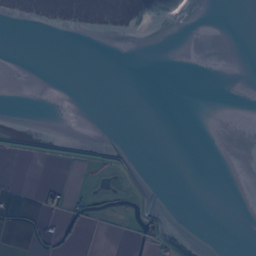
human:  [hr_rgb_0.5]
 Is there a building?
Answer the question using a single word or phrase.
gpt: yes

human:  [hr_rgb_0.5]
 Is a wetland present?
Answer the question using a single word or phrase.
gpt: yes

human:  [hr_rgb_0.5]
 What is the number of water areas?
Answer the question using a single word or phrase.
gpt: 12

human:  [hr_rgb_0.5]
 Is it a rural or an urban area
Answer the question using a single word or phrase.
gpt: rural

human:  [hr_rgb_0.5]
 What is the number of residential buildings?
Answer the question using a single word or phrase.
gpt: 35

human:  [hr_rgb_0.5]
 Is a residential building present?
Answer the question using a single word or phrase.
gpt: yes

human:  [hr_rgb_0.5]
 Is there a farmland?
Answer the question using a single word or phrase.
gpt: yes

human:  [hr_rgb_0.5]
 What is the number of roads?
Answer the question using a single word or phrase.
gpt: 36

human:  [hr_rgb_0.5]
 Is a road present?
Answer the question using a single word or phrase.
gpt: yes

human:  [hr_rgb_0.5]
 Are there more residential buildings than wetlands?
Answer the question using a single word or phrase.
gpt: yes

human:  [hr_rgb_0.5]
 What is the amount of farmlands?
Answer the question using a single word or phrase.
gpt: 9

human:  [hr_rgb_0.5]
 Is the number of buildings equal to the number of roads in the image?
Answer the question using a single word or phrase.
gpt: yes

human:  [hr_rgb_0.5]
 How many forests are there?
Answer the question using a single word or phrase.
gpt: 8

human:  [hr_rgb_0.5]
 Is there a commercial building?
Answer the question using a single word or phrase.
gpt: no

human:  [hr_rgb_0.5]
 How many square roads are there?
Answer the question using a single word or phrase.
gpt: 0

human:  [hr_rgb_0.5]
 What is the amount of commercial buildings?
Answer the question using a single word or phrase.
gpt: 0

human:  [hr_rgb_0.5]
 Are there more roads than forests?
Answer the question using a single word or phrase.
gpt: yes

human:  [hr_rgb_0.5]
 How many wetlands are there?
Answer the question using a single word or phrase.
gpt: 13

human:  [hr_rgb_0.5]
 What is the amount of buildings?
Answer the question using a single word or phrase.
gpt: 36

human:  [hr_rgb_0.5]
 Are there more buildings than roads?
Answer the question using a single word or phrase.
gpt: no

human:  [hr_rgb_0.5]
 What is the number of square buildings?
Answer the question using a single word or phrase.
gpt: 1

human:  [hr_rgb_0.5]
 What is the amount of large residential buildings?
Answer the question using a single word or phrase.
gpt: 0

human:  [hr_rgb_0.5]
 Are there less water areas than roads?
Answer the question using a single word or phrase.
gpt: yes

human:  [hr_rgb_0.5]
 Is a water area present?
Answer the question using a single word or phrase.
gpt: yes

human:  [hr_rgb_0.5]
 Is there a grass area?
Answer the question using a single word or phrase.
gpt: yes

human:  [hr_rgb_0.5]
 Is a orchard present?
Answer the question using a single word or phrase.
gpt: yes

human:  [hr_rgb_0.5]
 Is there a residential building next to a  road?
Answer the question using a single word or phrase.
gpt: yes

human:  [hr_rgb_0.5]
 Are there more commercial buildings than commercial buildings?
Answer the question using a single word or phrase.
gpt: no

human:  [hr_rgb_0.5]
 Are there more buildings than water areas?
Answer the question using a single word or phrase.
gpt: yes

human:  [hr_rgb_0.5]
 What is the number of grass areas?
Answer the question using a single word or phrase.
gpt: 17

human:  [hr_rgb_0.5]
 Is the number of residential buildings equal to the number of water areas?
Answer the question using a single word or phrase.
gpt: no

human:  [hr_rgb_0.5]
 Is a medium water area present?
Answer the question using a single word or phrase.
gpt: yes

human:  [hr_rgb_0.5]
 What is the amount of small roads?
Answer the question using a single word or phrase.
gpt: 36

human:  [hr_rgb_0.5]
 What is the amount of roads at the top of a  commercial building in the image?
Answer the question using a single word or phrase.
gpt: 0

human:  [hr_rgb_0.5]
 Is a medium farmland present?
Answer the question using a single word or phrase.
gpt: no

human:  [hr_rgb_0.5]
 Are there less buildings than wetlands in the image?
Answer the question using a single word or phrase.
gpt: no

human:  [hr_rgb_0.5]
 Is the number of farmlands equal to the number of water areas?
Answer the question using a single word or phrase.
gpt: no

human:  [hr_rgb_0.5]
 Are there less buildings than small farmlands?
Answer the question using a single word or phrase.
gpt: no

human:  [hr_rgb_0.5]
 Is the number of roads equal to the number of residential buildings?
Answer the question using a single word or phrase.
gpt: no

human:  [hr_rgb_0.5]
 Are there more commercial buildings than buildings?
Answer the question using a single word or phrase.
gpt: no

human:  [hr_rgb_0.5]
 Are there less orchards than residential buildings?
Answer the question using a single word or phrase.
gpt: yes

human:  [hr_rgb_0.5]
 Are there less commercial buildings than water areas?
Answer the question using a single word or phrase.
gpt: yes

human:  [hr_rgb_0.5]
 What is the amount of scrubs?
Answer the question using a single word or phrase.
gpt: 1

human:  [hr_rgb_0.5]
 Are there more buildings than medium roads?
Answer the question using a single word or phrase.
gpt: yes

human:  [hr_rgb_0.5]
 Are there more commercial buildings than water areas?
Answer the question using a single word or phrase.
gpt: no

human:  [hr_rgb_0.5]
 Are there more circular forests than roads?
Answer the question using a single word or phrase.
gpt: no

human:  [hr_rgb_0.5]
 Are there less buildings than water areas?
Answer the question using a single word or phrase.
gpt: no

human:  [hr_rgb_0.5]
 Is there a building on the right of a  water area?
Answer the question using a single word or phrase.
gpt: yes

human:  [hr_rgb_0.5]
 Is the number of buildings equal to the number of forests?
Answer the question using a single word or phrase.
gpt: no

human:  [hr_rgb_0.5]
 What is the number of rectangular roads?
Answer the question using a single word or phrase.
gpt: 0

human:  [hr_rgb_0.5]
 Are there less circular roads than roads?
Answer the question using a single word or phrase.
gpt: yes

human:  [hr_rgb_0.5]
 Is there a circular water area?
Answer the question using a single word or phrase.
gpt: yes

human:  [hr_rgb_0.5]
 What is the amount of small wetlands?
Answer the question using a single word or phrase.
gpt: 0

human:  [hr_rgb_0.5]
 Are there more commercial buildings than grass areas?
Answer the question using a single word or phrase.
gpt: no

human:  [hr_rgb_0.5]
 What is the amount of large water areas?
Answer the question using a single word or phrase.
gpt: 8

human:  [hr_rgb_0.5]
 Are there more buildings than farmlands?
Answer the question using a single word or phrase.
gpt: yes

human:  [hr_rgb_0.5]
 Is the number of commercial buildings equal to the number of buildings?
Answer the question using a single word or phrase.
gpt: no

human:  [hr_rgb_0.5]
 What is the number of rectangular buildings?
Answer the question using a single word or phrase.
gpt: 24

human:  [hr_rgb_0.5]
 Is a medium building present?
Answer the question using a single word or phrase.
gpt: yes

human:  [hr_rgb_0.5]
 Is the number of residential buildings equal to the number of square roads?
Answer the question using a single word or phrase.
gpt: no

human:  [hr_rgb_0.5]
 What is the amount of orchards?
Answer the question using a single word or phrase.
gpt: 4

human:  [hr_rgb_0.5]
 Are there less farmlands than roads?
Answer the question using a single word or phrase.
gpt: yes

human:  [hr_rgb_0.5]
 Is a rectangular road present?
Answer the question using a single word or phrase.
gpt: no

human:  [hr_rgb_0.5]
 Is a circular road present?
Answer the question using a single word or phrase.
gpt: no